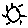
Label: sun